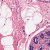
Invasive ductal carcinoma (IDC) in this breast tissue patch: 0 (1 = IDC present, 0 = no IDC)